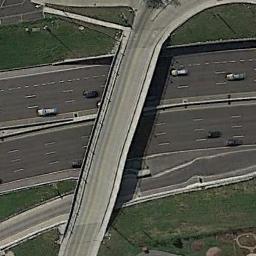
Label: overpass